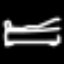
Label: bed